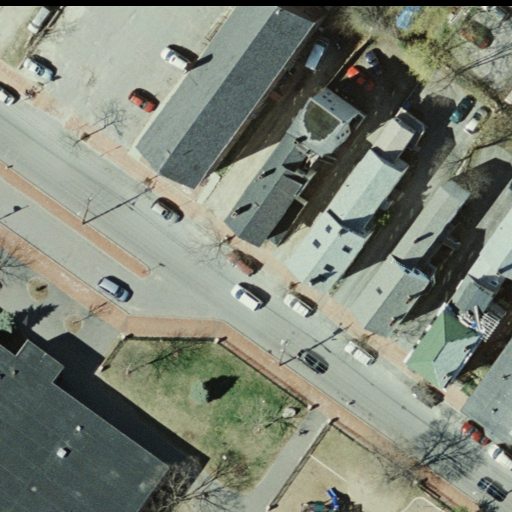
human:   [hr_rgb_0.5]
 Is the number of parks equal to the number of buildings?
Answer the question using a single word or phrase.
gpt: no

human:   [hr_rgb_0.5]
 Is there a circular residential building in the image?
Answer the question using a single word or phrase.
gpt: no

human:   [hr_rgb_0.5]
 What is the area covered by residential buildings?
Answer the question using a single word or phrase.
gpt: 1201m2

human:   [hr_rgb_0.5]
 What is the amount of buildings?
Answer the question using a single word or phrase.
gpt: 5

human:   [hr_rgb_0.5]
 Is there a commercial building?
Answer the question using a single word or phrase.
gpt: no

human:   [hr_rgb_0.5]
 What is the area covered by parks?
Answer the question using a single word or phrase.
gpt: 268m2

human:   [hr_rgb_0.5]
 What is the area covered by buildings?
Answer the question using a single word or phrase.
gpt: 3251m2

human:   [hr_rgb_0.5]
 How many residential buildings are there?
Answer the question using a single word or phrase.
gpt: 4

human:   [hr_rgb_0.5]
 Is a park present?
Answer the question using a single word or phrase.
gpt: yes

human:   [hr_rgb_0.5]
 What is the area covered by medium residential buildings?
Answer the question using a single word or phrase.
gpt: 546m2

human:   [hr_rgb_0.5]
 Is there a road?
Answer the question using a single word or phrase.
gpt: yes

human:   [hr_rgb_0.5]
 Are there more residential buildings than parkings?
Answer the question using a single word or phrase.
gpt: yes

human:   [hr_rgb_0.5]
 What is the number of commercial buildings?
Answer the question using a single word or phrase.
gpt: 0

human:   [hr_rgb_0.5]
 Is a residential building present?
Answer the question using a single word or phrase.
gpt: yes

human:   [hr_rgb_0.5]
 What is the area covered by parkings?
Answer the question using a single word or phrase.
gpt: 762m2

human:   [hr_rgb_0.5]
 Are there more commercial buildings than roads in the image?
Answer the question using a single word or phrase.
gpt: no

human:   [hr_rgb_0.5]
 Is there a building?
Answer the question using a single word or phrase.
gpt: yes

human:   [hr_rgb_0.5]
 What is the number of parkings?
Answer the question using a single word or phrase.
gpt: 1

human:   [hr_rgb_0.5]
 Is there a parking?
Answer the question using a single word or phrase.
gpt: yes

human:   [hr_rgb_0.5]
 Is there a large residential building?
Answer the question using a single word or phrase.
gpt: yes

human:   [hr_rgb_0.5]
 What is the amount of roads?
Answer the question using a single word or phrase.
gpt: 3

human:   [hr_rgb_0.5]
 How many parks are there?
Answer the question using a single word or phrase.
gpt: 1

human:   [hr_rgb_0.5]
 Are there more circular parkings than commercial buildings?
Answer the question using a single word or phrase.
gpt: no

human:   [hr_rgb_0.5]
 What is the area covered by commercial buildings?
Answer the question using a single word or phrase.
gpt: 0m2

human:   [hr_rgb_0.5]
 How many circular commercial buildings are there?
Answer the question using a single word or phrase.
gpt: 0

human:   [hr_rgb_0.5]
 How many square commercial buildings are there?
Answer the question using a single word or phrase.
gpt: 0

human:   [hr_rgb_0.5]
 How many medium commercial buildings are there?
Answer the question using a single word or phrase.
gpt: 0

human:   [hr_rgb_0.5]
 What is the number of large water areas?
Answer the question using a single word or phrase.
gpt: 0

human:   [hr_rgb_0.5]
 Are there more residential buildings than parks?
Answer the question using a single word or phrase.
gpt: yes

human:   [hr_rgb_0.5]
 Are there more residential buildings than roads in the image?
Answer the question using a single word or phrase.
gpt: yes

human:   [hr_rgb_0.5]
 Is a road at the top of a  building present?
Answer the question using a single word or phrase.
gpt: yes

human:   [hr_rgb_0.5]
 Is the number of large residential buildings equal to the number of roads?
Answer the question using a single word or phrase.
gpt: no

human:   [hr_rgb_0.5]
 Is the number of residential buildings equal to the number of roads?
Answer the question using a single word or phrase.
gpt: no

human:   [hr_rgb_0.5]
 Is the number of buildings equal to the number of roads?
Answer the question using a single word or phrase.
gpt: no

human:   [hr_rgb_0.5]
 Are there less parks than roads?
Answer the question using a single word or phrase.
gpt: yes

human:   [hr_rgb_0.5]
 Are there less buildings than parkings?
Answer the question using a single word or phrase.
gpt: no

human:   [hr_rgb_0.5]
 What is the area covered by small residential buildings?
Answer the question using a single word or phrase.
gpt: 62m2

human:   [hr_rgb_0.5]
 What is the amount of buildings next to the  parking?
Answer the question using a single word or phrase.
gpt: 5

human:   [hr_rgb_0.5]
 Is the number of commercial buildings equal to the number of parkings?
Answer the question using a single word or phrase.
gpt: no

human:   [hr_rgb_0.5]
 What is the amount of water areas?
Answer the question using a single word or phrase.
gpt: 0

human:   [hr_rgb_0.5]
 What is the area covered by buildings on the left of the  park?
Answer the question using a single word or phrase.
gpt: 0m2

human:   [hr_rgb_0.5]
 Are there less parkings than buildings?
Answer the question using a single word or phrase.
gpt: yes

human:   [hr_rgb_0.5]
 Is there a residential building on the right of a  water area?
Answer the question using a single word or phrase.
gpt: no

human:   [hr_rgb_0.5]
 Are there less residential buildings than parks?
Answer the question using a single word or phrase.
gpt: no

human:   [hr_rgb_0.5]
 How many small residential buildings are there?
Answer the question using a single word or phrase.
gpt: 1

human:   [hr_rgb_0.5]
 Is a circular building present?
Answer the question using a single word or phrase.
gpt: no

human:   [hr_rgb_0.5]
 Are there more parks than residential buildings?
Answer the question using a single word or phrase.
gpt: no

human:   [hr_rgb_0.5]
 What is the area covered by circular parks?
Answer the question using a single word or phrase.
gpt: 0m2

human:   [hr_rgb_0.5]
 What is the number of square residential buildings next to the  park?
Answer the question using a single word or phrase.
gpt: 0

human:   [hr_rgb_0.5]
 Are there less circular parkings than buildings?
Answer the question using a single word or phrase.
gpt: yes

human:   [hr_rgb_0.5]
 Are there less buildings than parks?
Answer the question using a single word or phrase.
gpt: no

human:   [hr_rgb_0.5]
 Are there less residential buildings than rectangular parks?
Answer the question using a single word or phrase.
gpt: no

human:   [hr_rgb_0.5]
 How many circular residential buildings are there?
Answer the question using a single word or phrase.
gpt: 0

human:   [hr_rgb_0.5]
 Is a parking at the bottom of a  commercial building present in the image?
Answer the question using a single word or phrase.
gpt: no

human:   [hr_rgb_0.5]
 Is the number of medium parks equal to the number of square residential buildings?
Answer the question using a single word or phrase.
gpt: no

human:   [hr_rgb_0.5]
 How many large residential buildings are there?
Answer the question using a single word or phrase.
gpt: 1

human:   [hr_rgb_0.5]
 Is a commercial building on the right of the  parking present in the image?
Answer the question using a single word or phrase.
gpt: no

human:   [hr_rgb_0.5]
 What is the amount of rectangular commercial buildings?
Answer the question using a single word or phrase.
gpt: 0

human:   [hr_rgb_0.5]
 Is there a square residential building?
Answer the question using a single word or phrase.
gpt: no

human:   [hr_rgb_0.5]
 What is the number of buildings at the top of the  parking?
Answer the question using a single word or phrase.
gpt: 0

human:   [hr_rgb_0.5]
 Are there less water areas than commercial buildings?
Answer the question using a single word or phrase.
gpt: no

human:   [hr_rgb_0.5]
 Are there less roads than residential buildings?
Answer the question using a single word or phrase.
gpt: yes

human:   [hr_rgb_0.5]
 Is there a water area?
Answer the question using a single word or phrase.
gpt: no

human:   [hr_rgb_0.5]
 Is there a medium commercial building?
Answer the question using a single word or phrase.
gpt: no